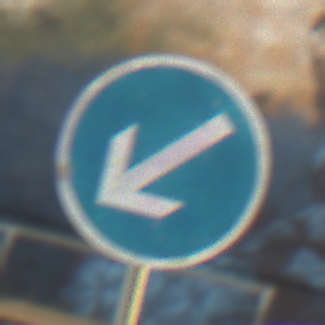
Verkehrszeichen: VorgeschriebeneVorbeifahrtLinks
Umgebung: Outdoor, Urban
Tageszeit: MorningAfternoon
Wetter: PartlyCloudy
Licht: Natural
Jahreszeit: NotSpecified
Kontrast: MediumContrast